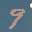
Label: 9